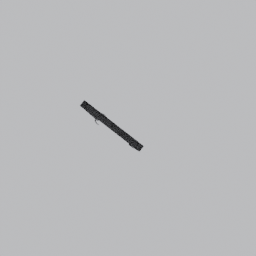
Label: architecture